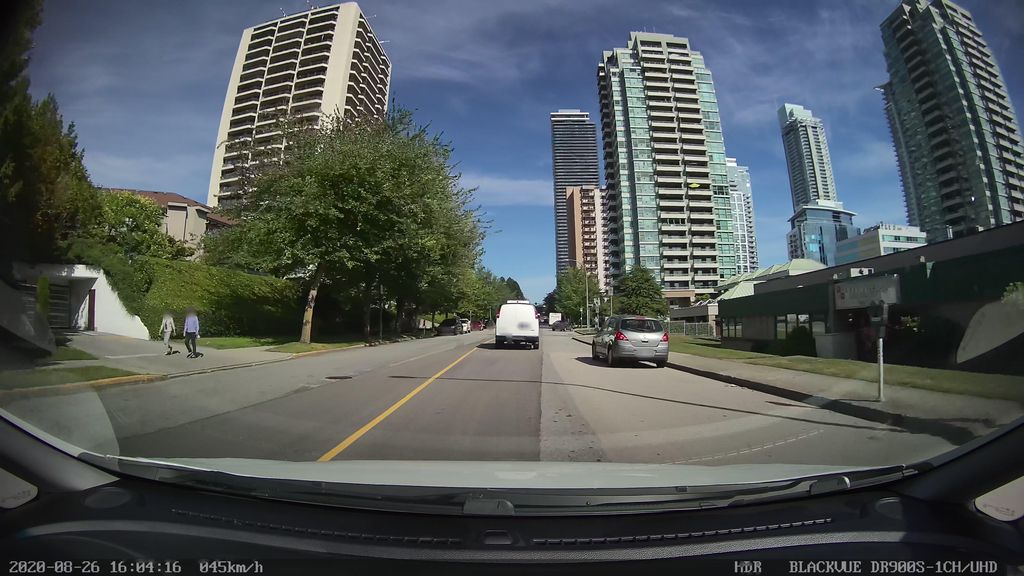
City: vancouver